Question: I'd like to use 'Javascript' (on page load) to remove the wording ''Choose a currency to display the price:''.
Leaving just the currency icons in the box ('Div id = currency-switch').
How can I do this?
: <URL>
:

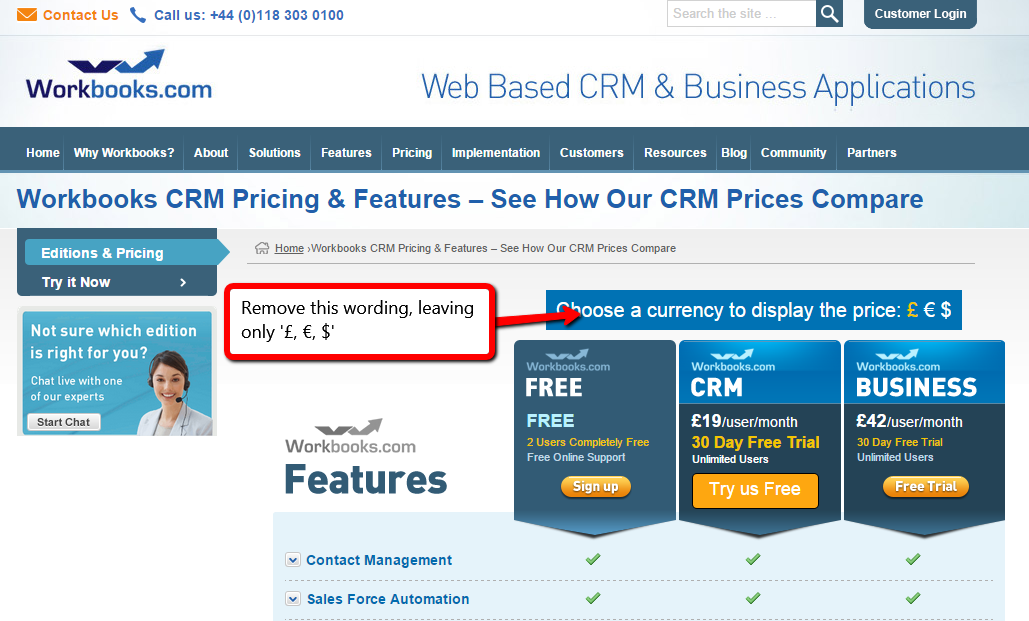
Answer: You can remove this text with for example:
'''
window.onload = function(){
var el = document.getElementById("currency-switch");
var child = el.childNodes[0];
el.removeChild(child);
};
'''